Question: I use libevent2.1.1 to write a simple http server, I think I should release 'evhttp_request' with 'evhttp_request_free' in 'http_server_callback'. but when I run it, error happened. Please tell me why, and what I should do.

'''
void http_server_callback (struct evhttp_request *req, void *arg)
{
evhttp_send_reply (req, HTTP_OK, "OK", NULL);
evhttp_request_free(req);
}
int http_server_run (void)
{
struct event_base *base;
struct evhttp *http;
struct evhttp_bound_socket *handle;
base = event_base_new ();
if (! base)
{
fprintf (stderr, "Couldn't create an event_base: exiting
");
return 1;
}
http = evhttp_new (base);
if (! http)
{
fprintf (stderr, "couldn't create evhttp. Exiting.
");
return 1;
}
evhttp_set_gencb (http, http_server_callback, NULL);
handle = evhttp_bind_socket_with_handle (http, "127.0.0.1", 8888);
if (! handle)
{
fprintf (stderr, "couldn't bind to port 8888. Exiting.
");
return 1;
}
event_base_dispatch (base);
return 0;
}
int main (void)
{
WSADATA WSAData;
WSAStartup (0x101, &WSAData);
http_server_run();
return 0;
}
'''
thanks in advance
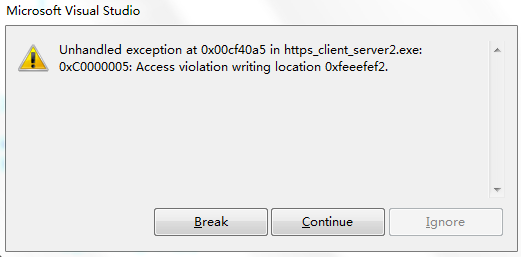
Answer: the 'req' will be freed in the callback function 'evhttp_send_done' when server finishes writing. So it results in a double free.
the source code in libevent:
'''
static void
evhttp_send_done(struct evhttp_connection *evcon, void *arg)
{
int need_close;
struct evhttp_request *req = TAILQ_FIRST(&evcon->requests);
TAILQ_REMOVE(&evcon->requests, req, next);
need_close =
(REQ_VERSION_BEFORE(req, 1, 1) &&
!evhttp_is_connection_keepalive(req->input_headers))||
evhttp_is_connection_close(req->flags, req->input_headers) ||
evhttp_is_connection_close(req->flags, req->output_headers);
EVUTIL_ASSERT(req->flags & EVHTTP_REQ_OWN_CONNECTION);
evhttp_request_free(req);
...
}
'''